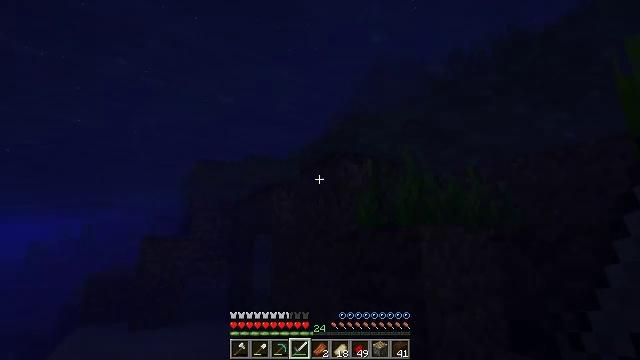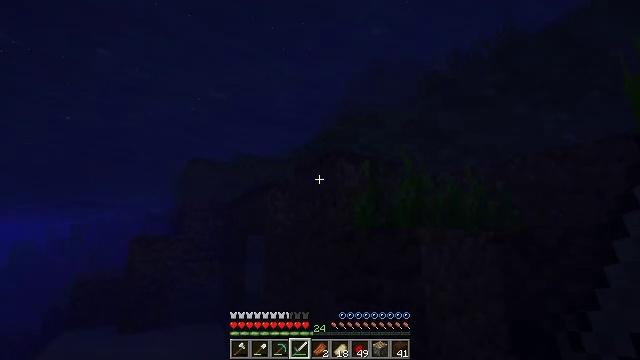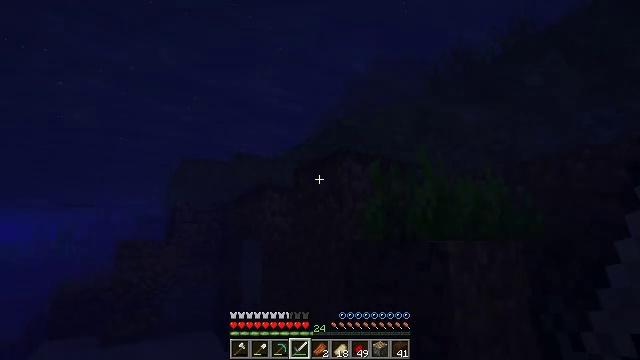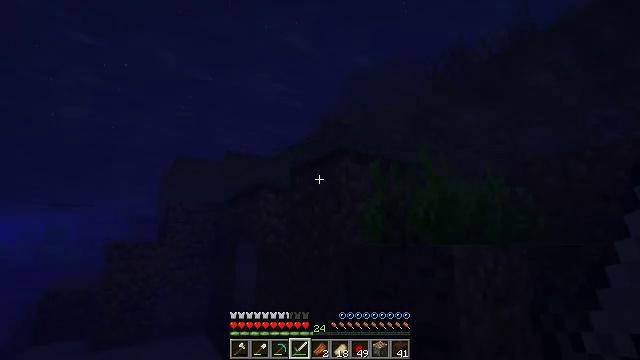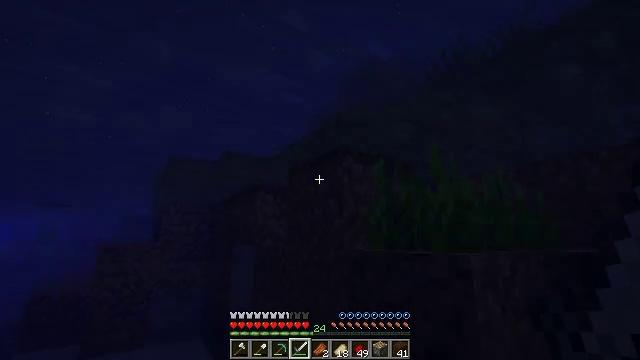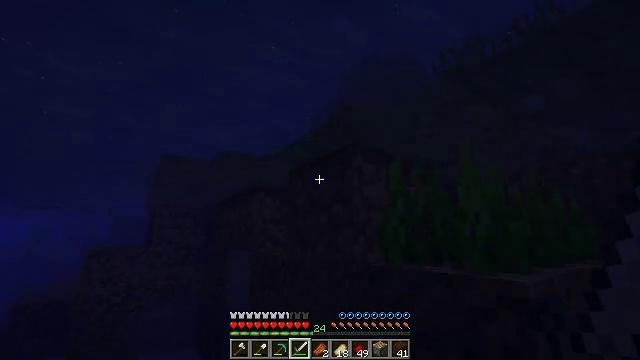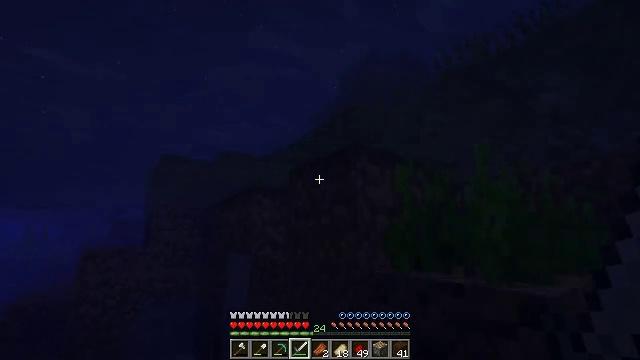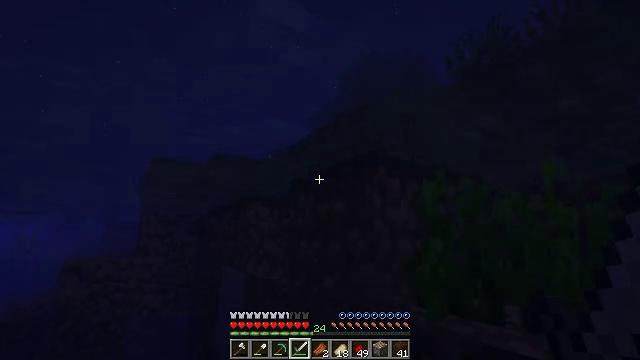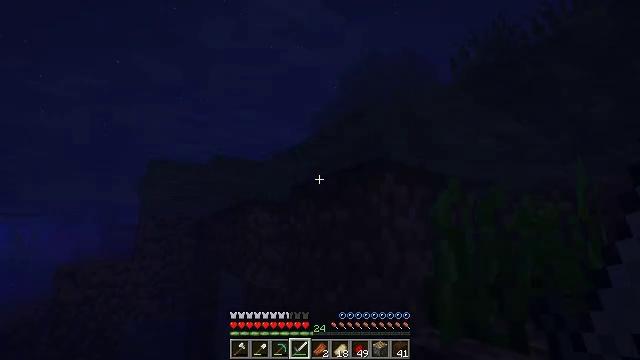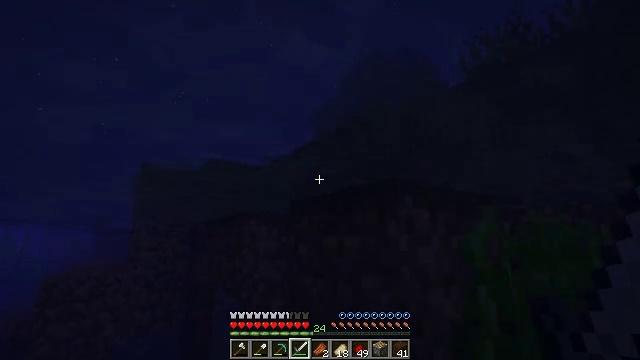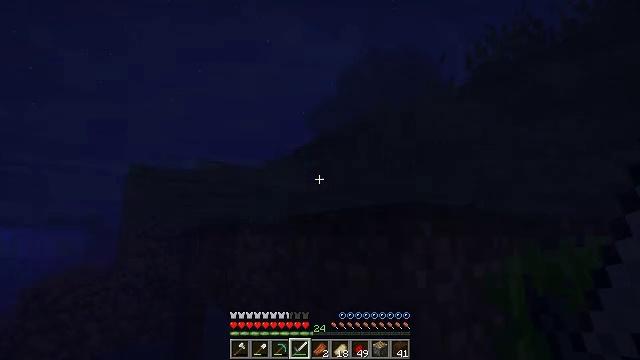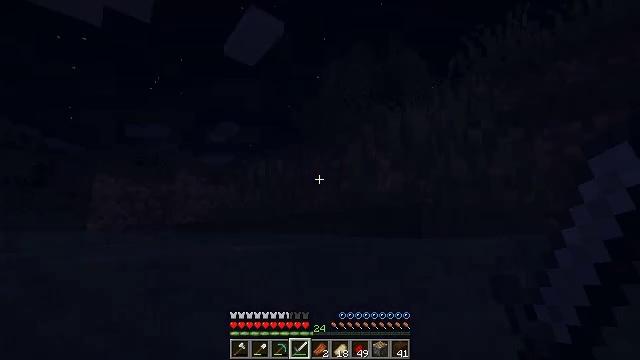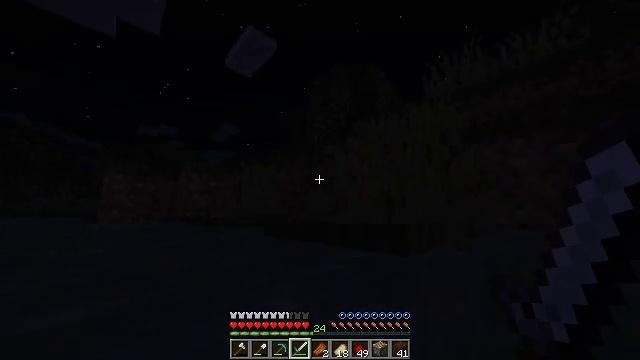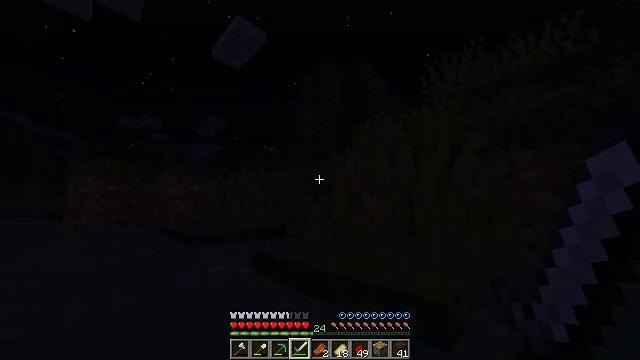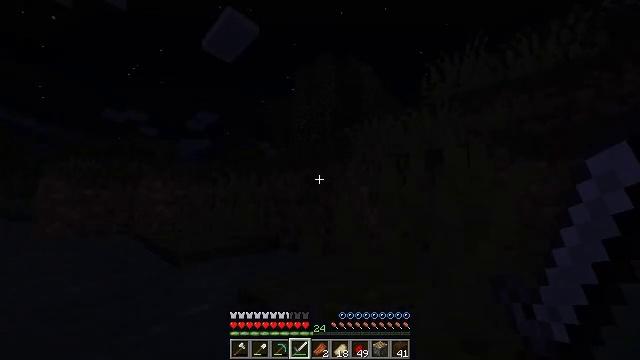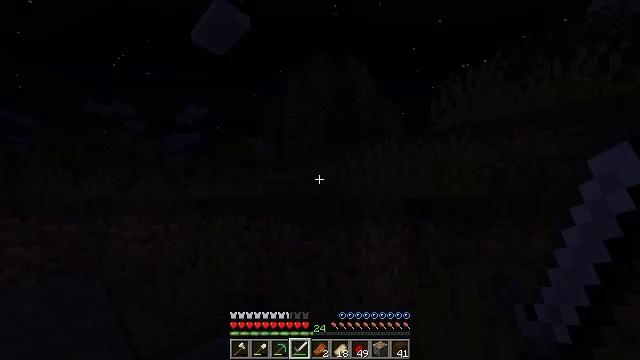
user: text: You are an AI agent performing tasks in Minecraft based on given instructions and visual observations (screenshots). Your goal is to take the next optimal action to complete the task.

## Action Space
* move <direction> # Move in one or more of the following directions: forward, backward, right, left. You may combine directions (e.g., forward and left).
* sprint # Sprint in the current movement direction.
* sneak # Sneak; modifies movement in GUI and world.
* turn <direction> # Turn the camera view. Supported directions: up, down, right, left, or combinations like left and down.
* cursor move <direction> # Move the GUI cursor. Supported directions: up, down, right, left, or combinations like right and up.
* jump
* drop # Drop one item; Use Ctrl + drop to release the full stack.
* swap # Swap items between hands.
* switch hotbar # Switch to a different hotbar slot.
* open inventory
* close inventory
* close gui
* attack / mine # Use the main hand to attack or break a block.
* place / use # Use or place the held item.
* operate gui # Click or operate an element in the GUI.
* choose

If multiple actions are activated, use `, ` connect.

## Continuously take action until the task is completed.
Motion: motion action
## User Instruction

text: Kill enemies.
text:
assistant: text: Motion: move forward, turn right
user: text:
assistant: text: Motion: move forward
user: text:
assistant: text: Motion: move forward, turn right
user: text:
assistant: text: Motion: move forward
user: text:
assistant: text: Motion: move forward
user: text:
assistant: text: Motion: move forward, jump
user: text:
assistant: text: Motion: move forward, jump
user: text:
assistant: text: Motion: move forward, jump
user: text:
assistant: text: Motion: move forward, jump
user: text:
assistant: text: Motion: move forward, jump
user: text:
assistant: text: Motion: move forward, turn right and down, jump
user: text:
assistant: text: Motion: move forward, turn right and down, jump
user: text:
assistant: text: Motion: move forward, turn right and down, jump
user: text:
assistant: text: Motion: move forward, turn right and down, jump
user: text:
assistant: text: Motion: move forward, turn right and down, jump
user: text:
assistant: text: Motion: move forward, turn right and down, jump
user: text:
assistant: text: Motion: move forward, turn right and down, jump
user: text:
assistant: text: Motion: move forward, turn right and down, jump
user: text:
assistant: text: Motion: move forward, sprint, turn down, jump
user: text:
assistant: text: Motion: move forward, sprint, turn down, jump
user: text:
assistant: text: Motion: move forward, sprint, jump
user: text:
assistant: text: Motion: move forward, sprint, jump
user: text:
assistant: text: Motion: move forward, sprint, jump
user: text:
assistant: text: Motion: move forward, sprint, jump
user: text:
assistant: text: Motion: move forward, sprint, jump
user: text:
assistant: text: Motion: move forward, sprint, jump
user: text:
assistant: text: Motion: move forward, sprint, jump
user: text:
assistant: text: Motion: move forward, sprint, jump
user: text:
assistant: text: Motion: move forward, sprint, turn left and down, jump
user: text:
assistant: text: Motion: move forward, sprint, turn left and down, jump